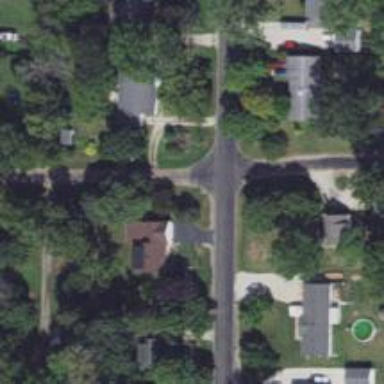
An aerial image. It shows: Road with stop sign.